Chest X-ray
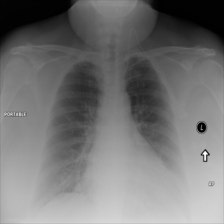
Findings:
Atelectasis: negative
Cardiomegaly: negative
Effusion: negative
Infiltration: negative
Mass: negative
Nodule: negative
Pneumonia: negative
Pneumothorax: negative
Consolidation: negative
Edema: negative
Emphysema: negative
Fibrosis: negative
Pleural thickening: negative
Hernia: negative